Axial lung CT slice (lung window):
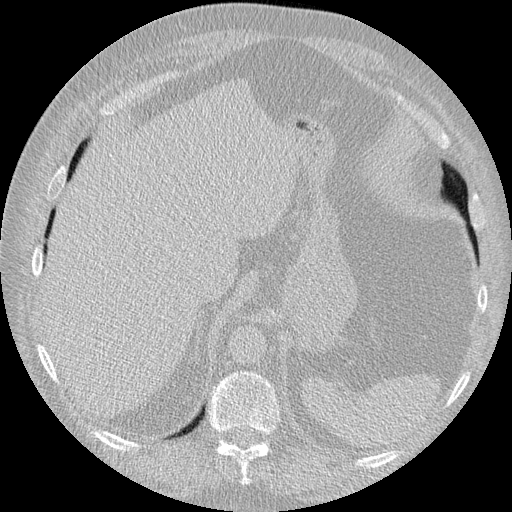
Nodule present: no